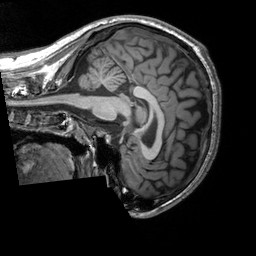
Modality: T1w
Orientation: sagittal
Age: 20
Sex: male
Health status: healthy
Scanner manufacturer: siemens
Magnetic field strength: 3 T
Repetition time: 2.3 s
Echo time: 0.00303 s